Interaction volume radius: 5 \u00c5
Interaction volume height: 40 \u00c5
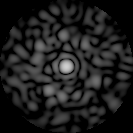
Disorder parameter: 0.8261